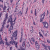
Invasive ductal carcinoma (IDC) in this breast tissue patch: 1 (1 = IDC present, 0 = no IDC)